Interaction volume radius: 5 \u00c5
Interaction volume height: 15 \u00c5
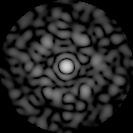
Disorder parameter: 0.6584